Question: I am writing a raycaster using the SDL library with C. I have been dealing with the fisheye effect for many weeks now. For a field of view like 60 degrees, I multiply the distance to the wall by the cosine of the relative angle (ranging from -30 to 30), but still, I get the same fisheye. Here's what that looks like:

I don't know what to do at this point, given that so many sources have recommended cosine correction and it just does not fix the distortion in my case.
- 'clang 'pkg-config --cflags --libs sdl2' raycaster.c'- 'a''s'
My code is below if you want to take a look. If you manage to figure out why I am getting a warped perspective in my engine, please let me know.
'''
#include <SDL2/SDL.h>
#include <math.h>
#define SET_COLOR(r, g, b) SDL_SetRenderDrawColor(renderer, r, g, b, SDL_ALPHA_OPAQUE)
typedef struct {
float x, y, prev_x, prev_y, angle, fov;
} Player;
enum {
map_width = 12, map_height = 15,
screen_width = 800, screen_height = 500
};
const float
move_speed_decr = 0.08,
angle_turn = 2.0,
theta_step = 0.05,
dist_step = 0.8,
width_ratio = (float) screen_width / map_width,
height_ratio = (float) screen_height / map_height;
const unsigned char map[map_height][map_width] = {
{1, 1, 1, 1, 1, 1, 1, 1, 1, 1, 1, 1},
{1, 0, 0, 0, 0, 0, 0, 1, 1, 1, 1, 1},
{1, 0, 0, 0, 0, 0, 0, 0, 0, 0, 0, 1},
{1, 0, 0, 0, 0, 0, 0, 1, 1, 1, 1, 1},
{1, 0, 1, 1, 1, 0, 0, 0, 1, 0, 0, 1},
{1, 0, 0, 0, 1, 0, 0, 0, 1, 0, 0, 1},
{1, 0, 0, 0, 1, 1, 1, 1, 1, 0, 0, 1},
{1, 0, 0, 0, 0, 0, 0, 0, 0, 0, 0, 1},
{1, 0, 0, 0, 0, 0, 0, 0, 0, 0, 0, 1},
{1, 0, 0, 0, 0, 0, 0, 0, 0, 0, 0, 1},
{1, 0, 0, 0, 0, 0, 0, 0, 0, 0, 0, 1},
{1, 0, 0, 0, 0, 0, 0, 0, 0, 0, 0, 1},
{1, 0, 0, 0, 0, 0, 0, 0, 0, 0, 0, 1},
{1, 0, 0, 0, 0, 0, 0, 0, 0, 0, 0, 1},
{1, 1, 1, 1, 1, 1, 1, 1, 1, 1, 1, 1}
};
SDL_Window* window;
SDL_Renderer* renderer;
float to_radians(float degrees) {
return degrees * (M_PI / 180.0f);
}
void draw_rectangle(SDL_Rect rectangle, int r, int g, int b) {
SET_COLOR(r, g, b);
SDL_RenderFillRect(renderer, &rectangle);
SDL_RenderDrawRect(renderer, &rectangle);
}
void raycast(Player player) {
SET_COLOR(210, 180, 140);
float
half_fov = player.fov / 2,
rel_x = player.x * width_ratio, rel_y = player.y * height_ratio;
float screen_x = 0, step_x = (screen_width / player.fov) * theta_step;
for (float theta = player.angle - half_fov; theta < player.angle + half_fov; theta += theta_step) {
float rad_theta = to_radians(theta);
float cos_theta = cos(rad_theta), sin_theta = sin(rad_theta);
float dist = 0;
while (dist += dist_step) {
float
new_x = cos_theta * dist + rel_x,
new_y = sin_theta * dist + rel_y;
if (map[(int) (new_y / height_ratio)][(int) (new_x / width_ratio)]) {
dist *= cos(to_radians(theta - player.angle));
float double_dist = 2 * dist;
if (double_dist >= screen_height) break;
SDL_Rect column = {screen_x, dist, step_x + 1, screen_height - double_dist};
SDL_RenderFillRect(renderer, &column);
SDL_RenderDrawRect(renderer, &column);
break;
}
}
screen_x += step_x;
}
}
void handle_input(const Uint8* keys, Player* player) {
SDL_Event event;
while (SDL_PollEvent(&event)) {
if (event.type == SDL_QUIT) {
SDL_DestroyWindow(window);
SDL_DestroyRenderer(renderer);
exit(0);
}
else if (event.type == SDL_KEYDOWN) {
float radian_theta = to_radians(player -> angle);
float move_x = cos(radian_theta) * move_speed_decr,
move_y = sin(radian_theta) * move_speed_decr;
// handle arrow keys
if (keys[SDL_SCANCODE_UP]) player -> x += move_x, player -> y += move_y;
if (keys[SDL_SCANCODE_DOWN]) player -> x -= move_x, player -> y -= move_y;
if (keys[SDL_SCANCODE_LEFT]) player -> x += move_y, player -> y -= move_x;
if (keys[SDL_SCANCODE_RIGHT]) player -> x -= move_y, player -> y += move_x;
// handle 'a' and 's' for angle changes
if (keys[SDL_SCANCODE_A]) player -> angle -= angle_turn;
if (keys[SDL_SCANCODE_S]) player -> angle += angle_turn;
// safeguards for invalid positions and angles
if (player -> x < 0) player -> x = 0;
else if (player -> x > screen_width) player -> x = screen_width;
if (player -> y < 0) player -> y = 0;
else if (player -> y > screen_height) player -> y = screen_height;
// move the player to their previous coordinate if they're in a wall
if (map[(int) player -> y][(int) player -> x])
player -> y = player -> prev_y, player -> x = player -> prev_x;
if (player -> angle > 360) player -> angle = 0;
else if (player -> angle < 0) player -> angle = 360;
player -> prev_y = player -> y, player -> prev_x = player -> x;
}
}
}
int main() {
SDL_CreateWindowAndRenderer(screen_width, screen_height, 0, &window, &renderer);
SDL_SetWindowTitle(window, "Raycaster");
Player player = {5, 5, 0, 0, 0, 60};
SDL_Rect the_ceiling = {0, 0, screen_width, screen_height / 2};
SDL_Rect the_floor = {0, screen_height / 2, screen_width, screen_height};
const Uint8* keys = SDL_GetKeyboardState(NULL);
while (1) {
handle_input(keys, &player);
draw_rectangle(the_ceiling, 96, 96, 96);
draw_rectangle(the_floor, 255,69,0);
raycast(player);
SDL_RenderPresent(renderer);
SDL_UpdateWindowSurface(window);
}
}
'''
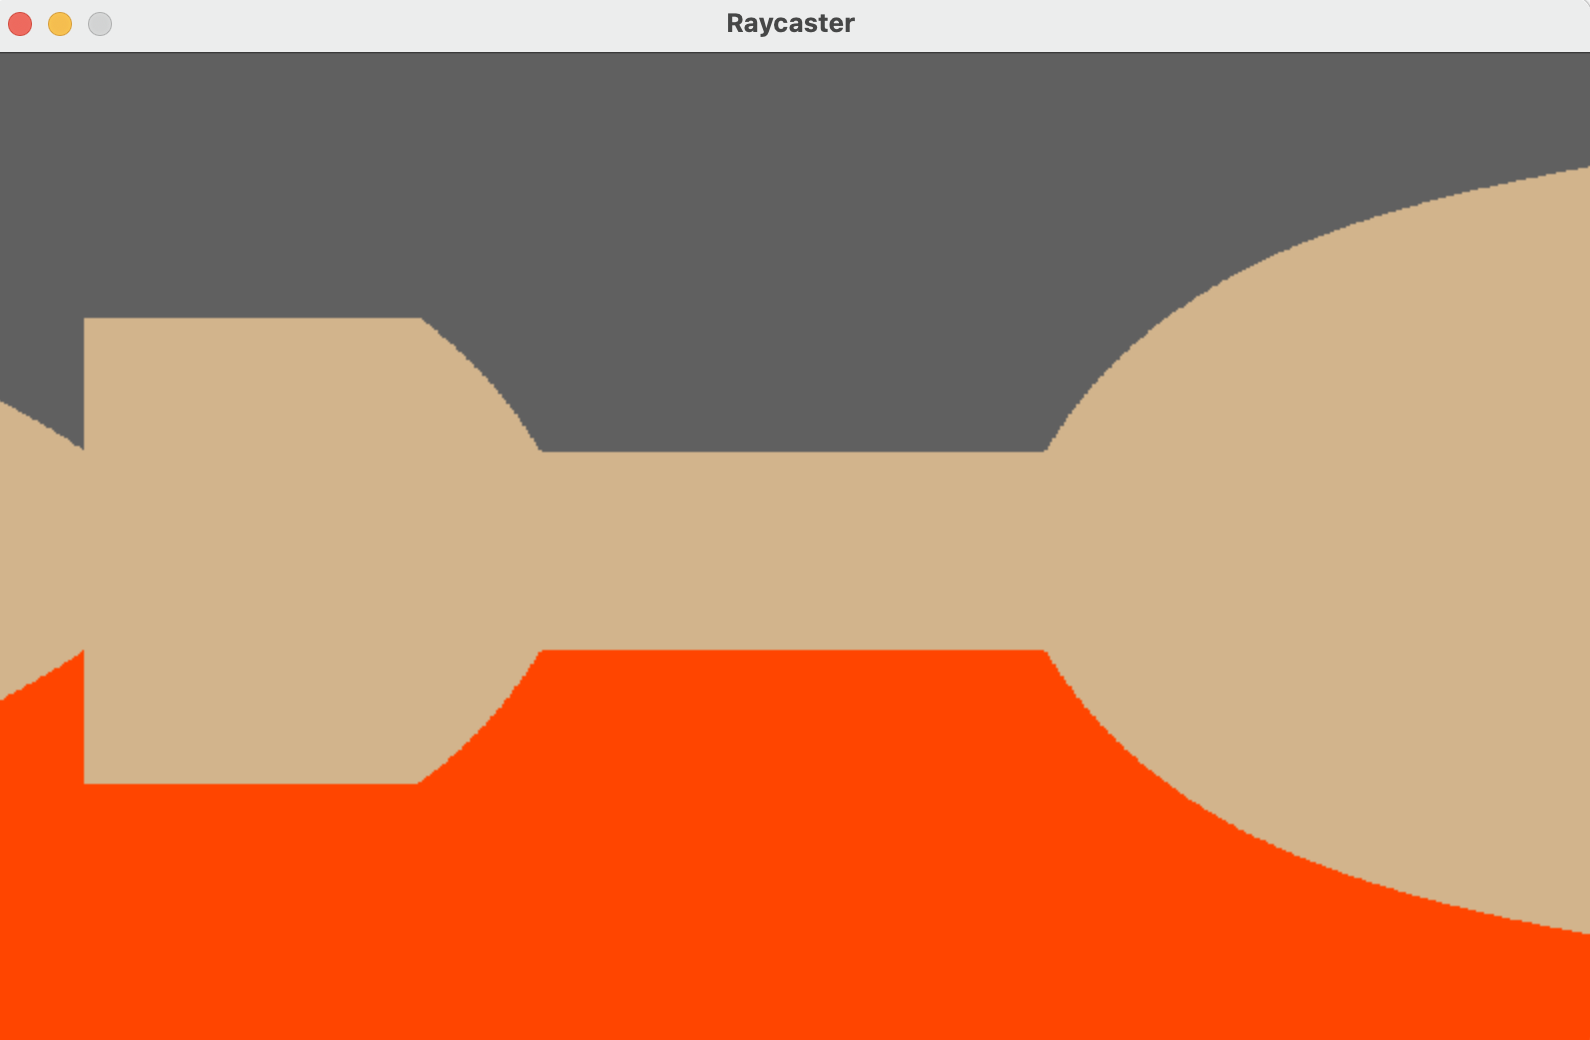
Answer: You need to apply following diff:
'''
diff --git a/so33.c b/so33.c
index e65cff8..b0f6d8a 100644
--- a/so33.c
+++ b/so33.c
@@ -56,7 +56,7 @@ void raycast(Player player) {
float
half_fov = player.fov / 2,
- rel_x = player.x * width_ratio, rel_y = player.y * height_ratio;
+ rel_x = player.x, rel_y = player.y;
float screen_x = 0, step_x = (screen_width / player.fov) * theta_step;
@@ -70,12 +70,12 @@ void raycast(Player player) {
new_x = cos_theta * dist + rel_x,
new_y = sin_theta * dist + rel_y;
- if (map[(int) (new_y / height_ratio)][(int) (new_x / width_ratio)]) {
+ if (map[(int) (new_y)][(int) (new_x)]) {
dist *= cos(to_radians(theta - player.angle));
- float double_dist = 2 * dist;
-
- if (double_dist >= screen_height) break;
- SDL_Rect column = {screen_x, dist, step_x + 1, screen_height - double_dist};
+ float wall_height = screen_height / dist;
+ if (wall_height > screen_height)
+ wall_height = screen_height;
+ SDL_Rect column = {screen_x, screen_height/2 - wall_height/2, step_x + 1, wall_height};
SDL_RenderFillRect(renderer, &column);
SDL_RenderDrawRect(renderer, &column);
'''
A few issues were identified.
1. Coefficients width_ratio and height_ratio seems to mix coordinates in the map space with coordinates in the screen space. It is pointless. Moreover, it breaks navigation by moving faster along specific axis.
2. After projecting dist to the ray cast through the center of the screen (dist *= cos(...) you have to apply simple perspective to compute height of the wall (variable wall_height)
3. Finally, draw a rectangle of height wall_height around the middle horizontal line.
<URL>
Edit. Set
dist_step = 0.01